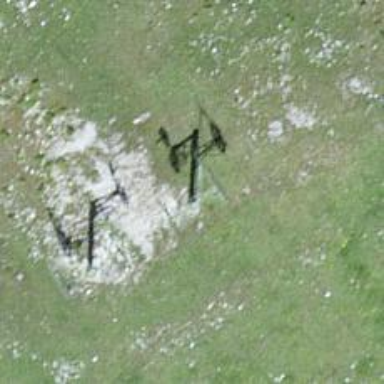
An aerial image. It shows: Pylon for aerialway.